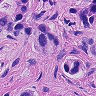
Metastatic tissue present: yes